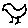
Label: bird